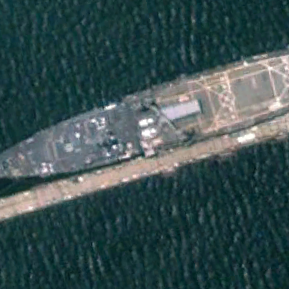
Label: combat